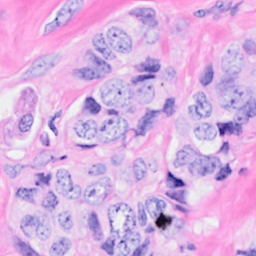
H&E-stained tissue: Breast